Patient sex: M
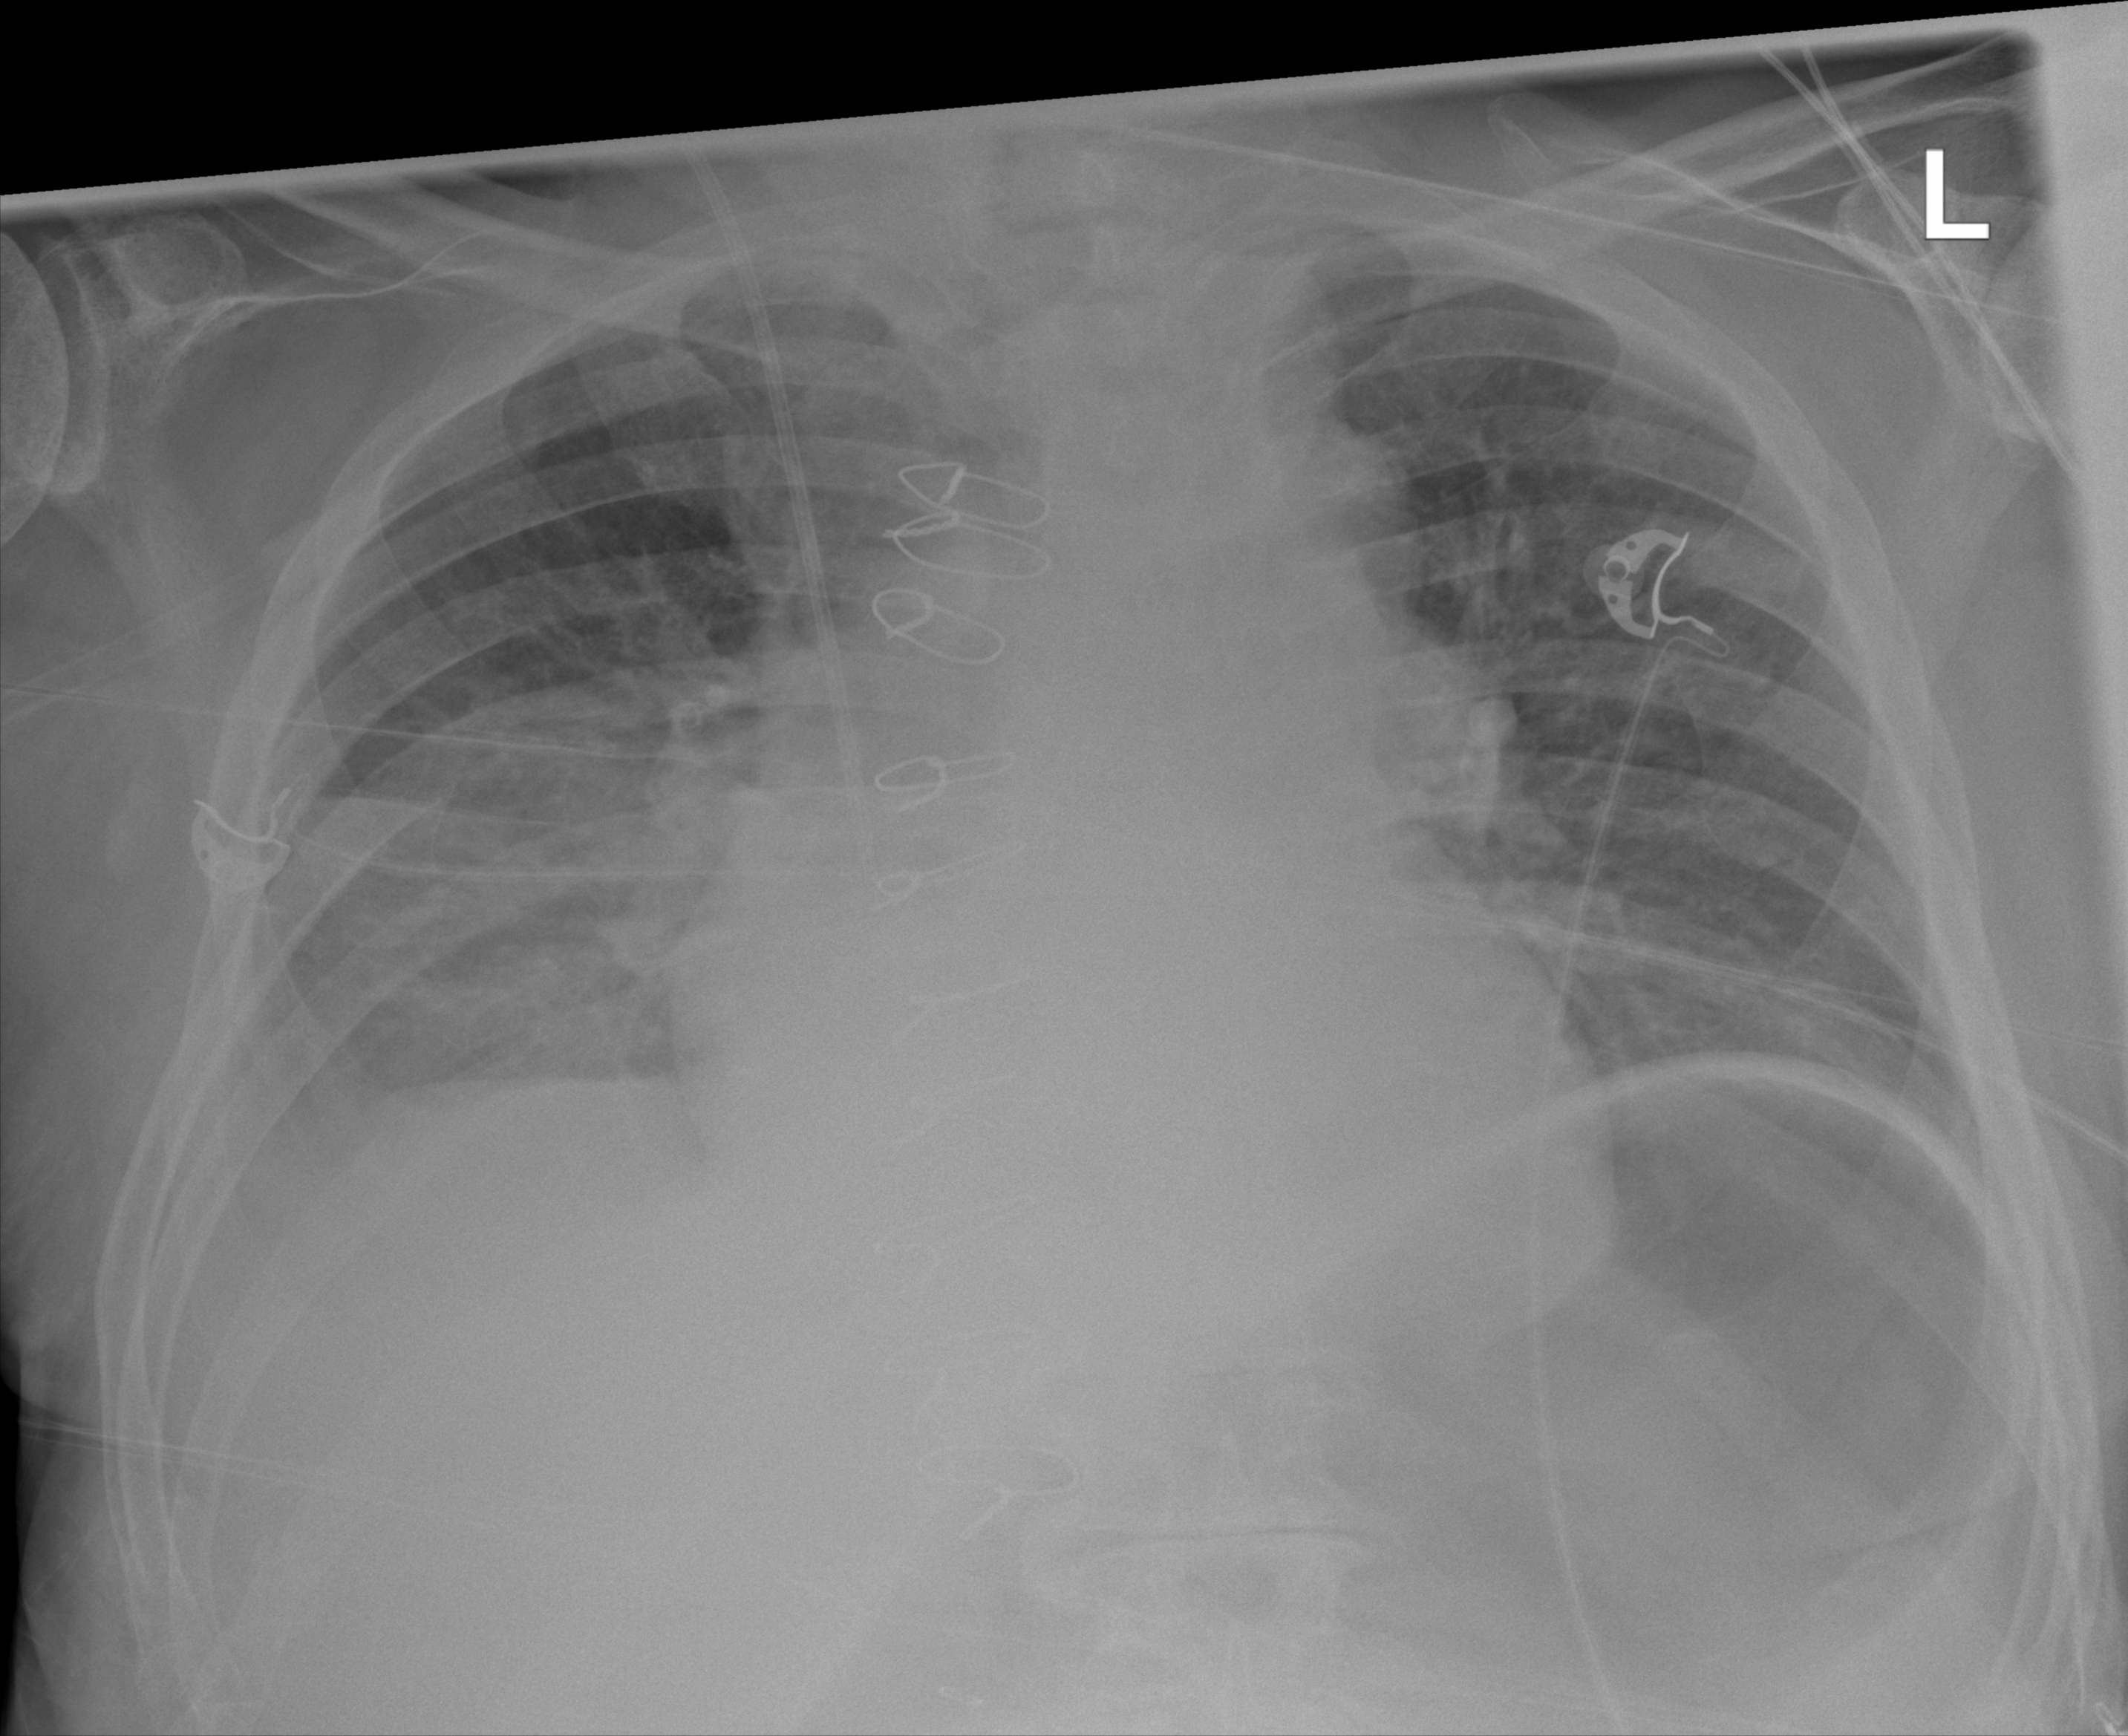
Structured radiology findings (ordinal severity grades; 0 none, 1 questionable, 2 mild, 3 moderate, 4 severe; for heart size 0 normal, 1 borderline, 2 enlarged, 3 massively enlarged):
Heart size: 2
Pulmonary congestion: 2
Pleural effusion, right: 2
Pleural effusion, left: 1
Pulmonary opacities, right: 2
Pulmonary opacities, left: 0
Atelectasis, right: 2
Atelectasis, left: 2